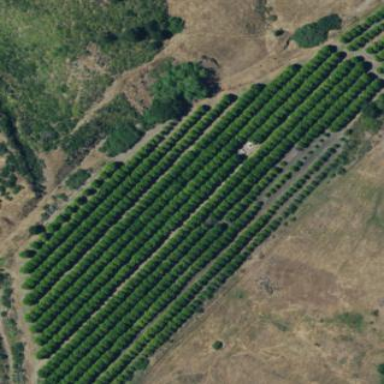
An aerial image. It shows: Orchard.